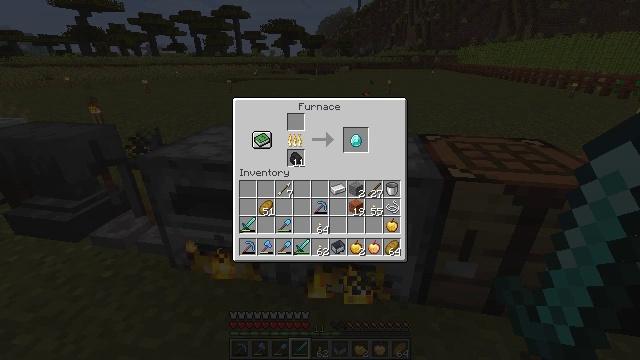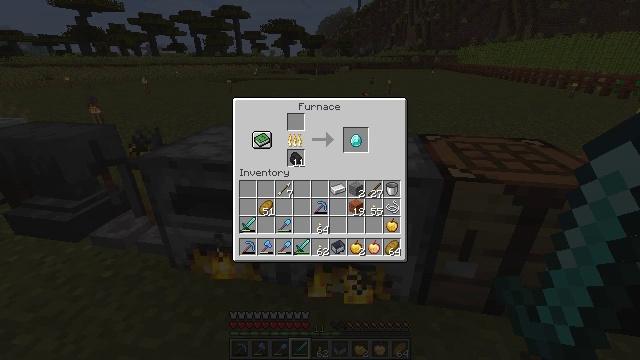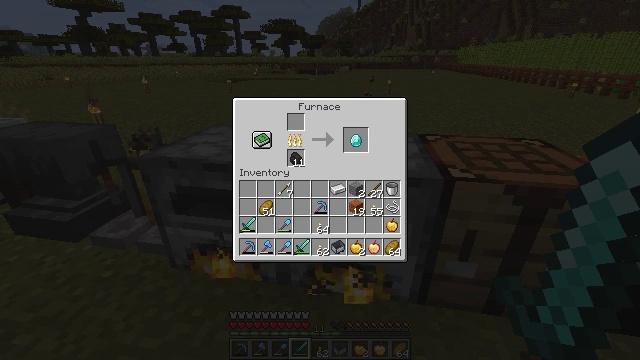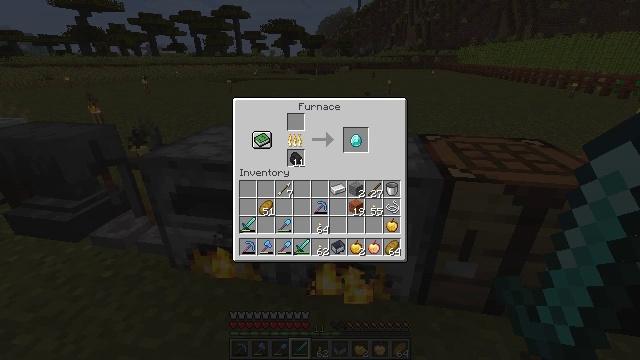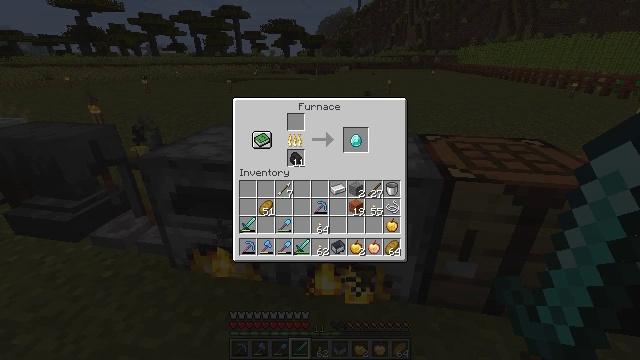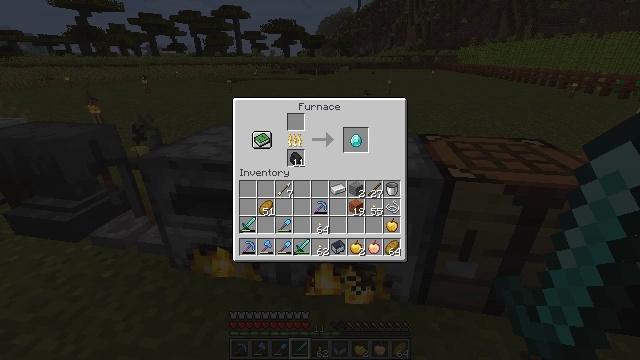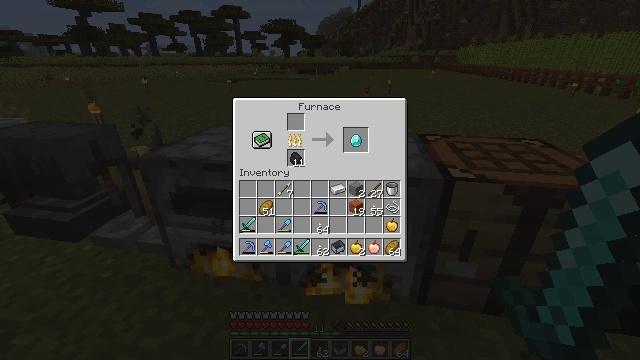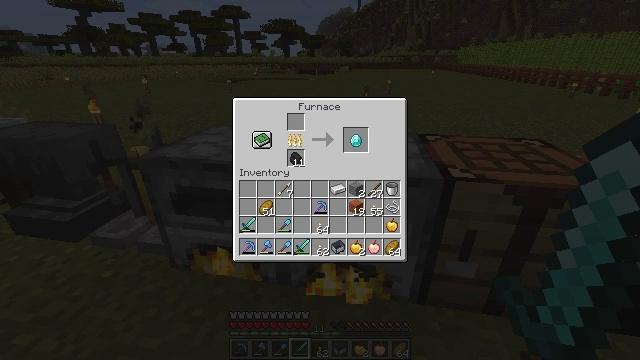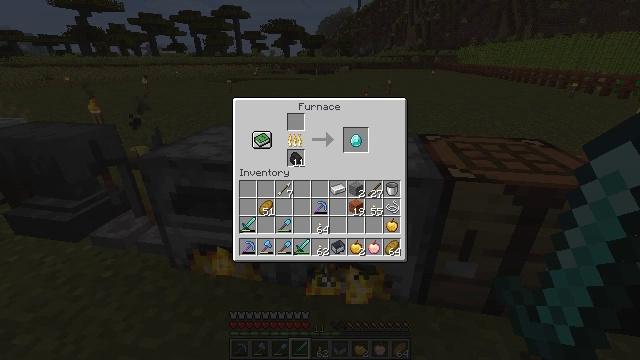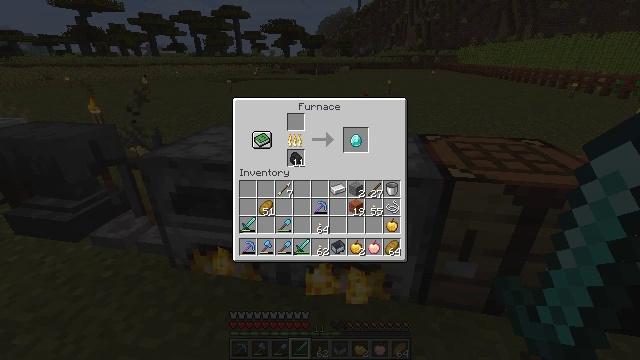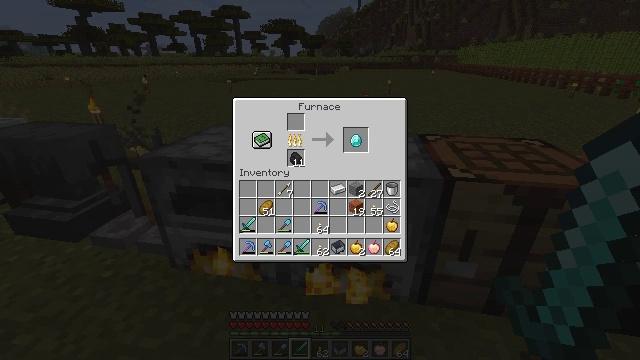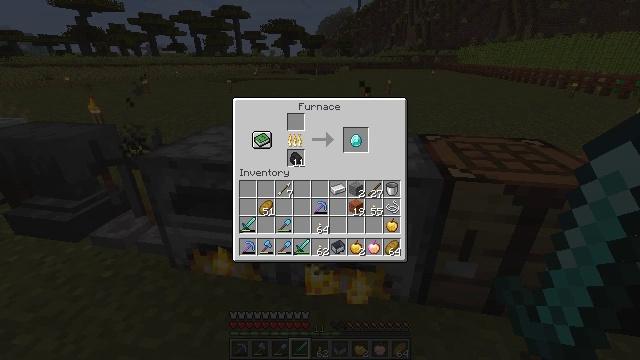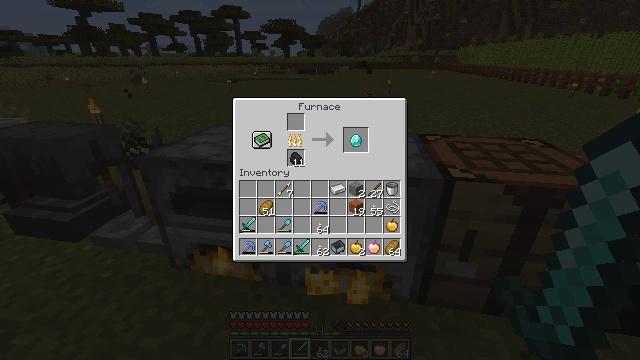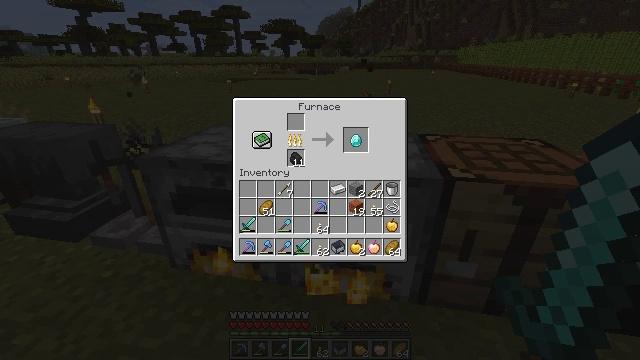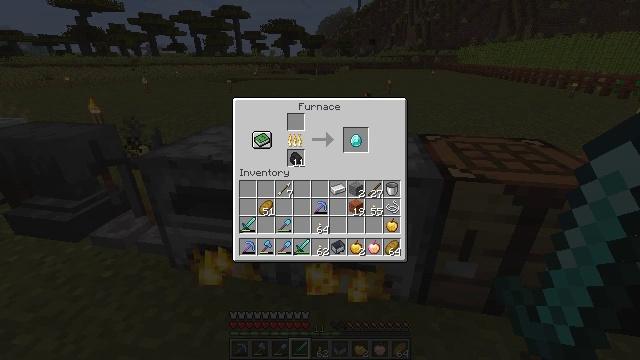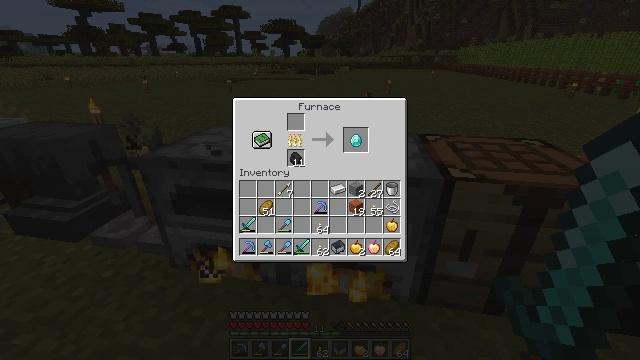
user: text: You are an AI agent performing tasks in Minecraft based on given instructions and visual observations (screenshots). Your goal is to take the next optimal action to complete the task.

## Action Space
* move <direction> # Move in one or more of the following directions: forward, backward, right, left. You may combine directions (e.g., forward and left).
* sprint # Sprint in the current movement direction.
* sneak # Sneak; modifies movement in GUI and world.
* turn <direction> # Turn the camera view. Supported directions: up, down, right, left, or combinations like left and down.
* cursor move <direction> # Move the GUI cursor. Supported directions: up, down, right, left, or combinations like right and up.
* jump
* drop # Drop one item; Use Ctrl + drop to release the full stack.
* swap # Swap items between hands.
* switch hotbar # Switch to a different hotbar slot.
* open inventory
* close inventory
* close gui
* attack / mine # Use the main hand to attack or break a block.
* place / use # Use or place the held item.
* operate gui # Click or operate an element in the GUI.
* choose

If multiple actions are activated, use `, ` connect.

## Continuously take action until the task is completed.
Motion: motion action
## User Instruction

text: Use a crafting table to create a diamond.
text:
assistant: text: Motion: no_op
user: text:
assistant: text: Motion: no_op
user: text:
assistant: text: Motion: no_op
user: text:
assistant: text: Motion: no_op
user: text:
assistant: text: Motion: no_op
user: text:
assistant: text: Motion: no_op
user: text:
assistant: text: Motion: no_op
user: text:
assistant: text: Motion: no_op
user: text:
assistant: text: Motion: no_op
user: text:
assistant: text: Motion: no_op
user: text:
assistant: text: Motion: cursor move right and down
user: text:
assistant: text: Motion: cursor move right and down
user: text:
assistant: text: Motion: cursor move right and down
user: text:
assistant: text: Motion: cursor move down
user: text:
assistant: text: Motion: no_op
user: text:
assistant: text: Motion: no_op
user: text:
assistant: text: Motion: no_op
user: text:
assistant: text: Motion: cursor move left
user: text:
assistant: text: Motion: cursor move left and up
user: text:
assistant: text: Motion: cursor move left
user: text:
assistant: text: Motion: cursor move left
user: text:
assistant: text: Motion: no_op
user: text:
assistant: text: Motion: no_op
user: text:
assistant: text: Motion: cursor move left
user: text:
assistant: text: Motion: no_op
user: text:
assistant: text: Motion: no_op
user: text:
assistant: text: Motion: no_op
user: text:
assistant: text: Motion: operate gui
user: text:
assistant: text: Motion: operate gui
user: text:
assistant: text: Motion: operate gui